Question: When I start a rectangular selection (), firstly, a thin line appears at the side of the rectangle which shifts lines to the right.

Is there a way to make rectangular selection seamless?
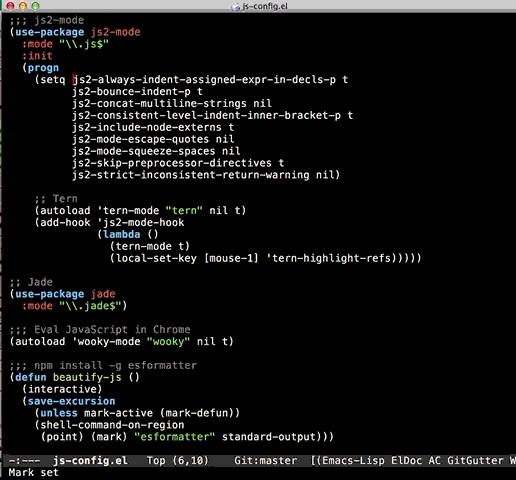
Answer: The thin line is put "on purpose" to visually show where is the empty rectangle. We could make it optional (in which case the 0-width rectangles would simply not be displayed). Please use 'M-x report-emacs-bug' since that's where this discussion should take place.